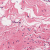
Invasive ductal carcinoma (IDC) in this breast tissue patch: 0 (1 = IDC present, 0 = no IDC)